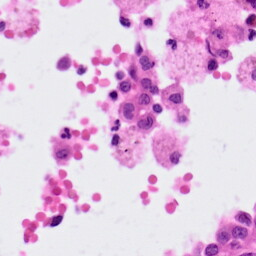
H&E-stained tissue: Lung